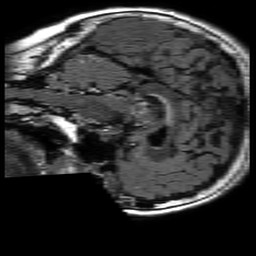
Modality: FLAIR
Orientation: sagittal
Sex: female
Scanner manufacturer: philips
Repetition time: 11 s
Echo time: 0.125 s